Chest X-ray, PA view. Patient: 16 years old, sex M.
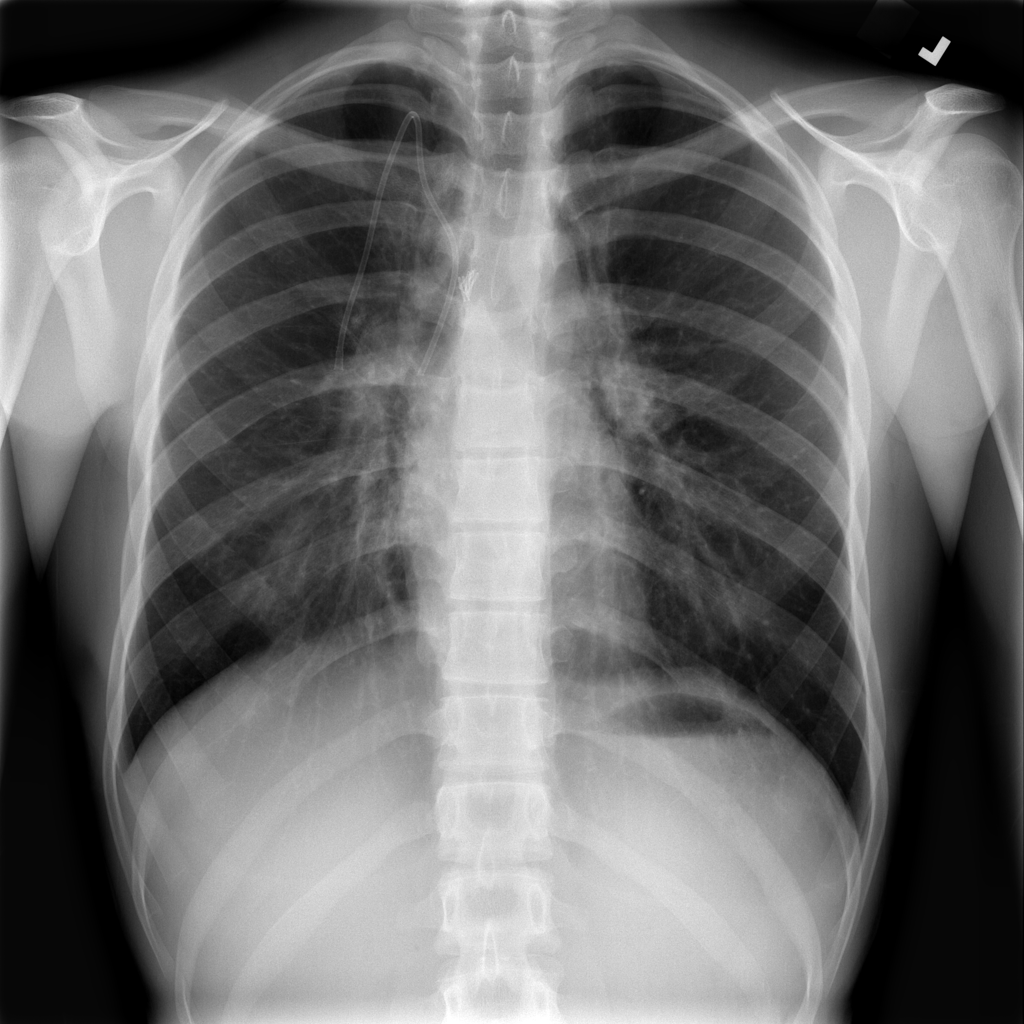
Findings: No Finding